Field crop: tomato
Growth stage: 2
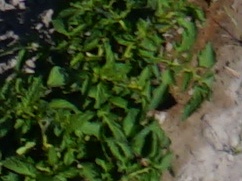
Species: tomato